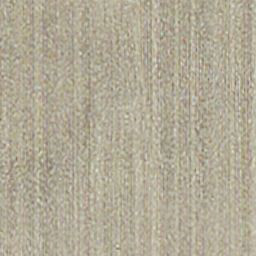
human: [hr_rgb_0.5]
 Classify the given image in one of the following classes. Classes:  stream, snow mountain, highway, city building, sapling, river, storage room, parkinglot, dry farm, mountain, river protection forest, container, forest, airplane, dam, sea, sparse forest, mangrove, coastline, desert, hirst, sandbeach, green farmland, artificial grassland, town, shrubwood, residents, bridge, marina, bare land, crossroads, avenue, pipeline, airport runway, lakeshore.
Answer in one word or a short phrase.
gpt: dry farm